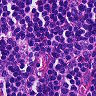
Metastatic tissue present: no